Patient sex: M
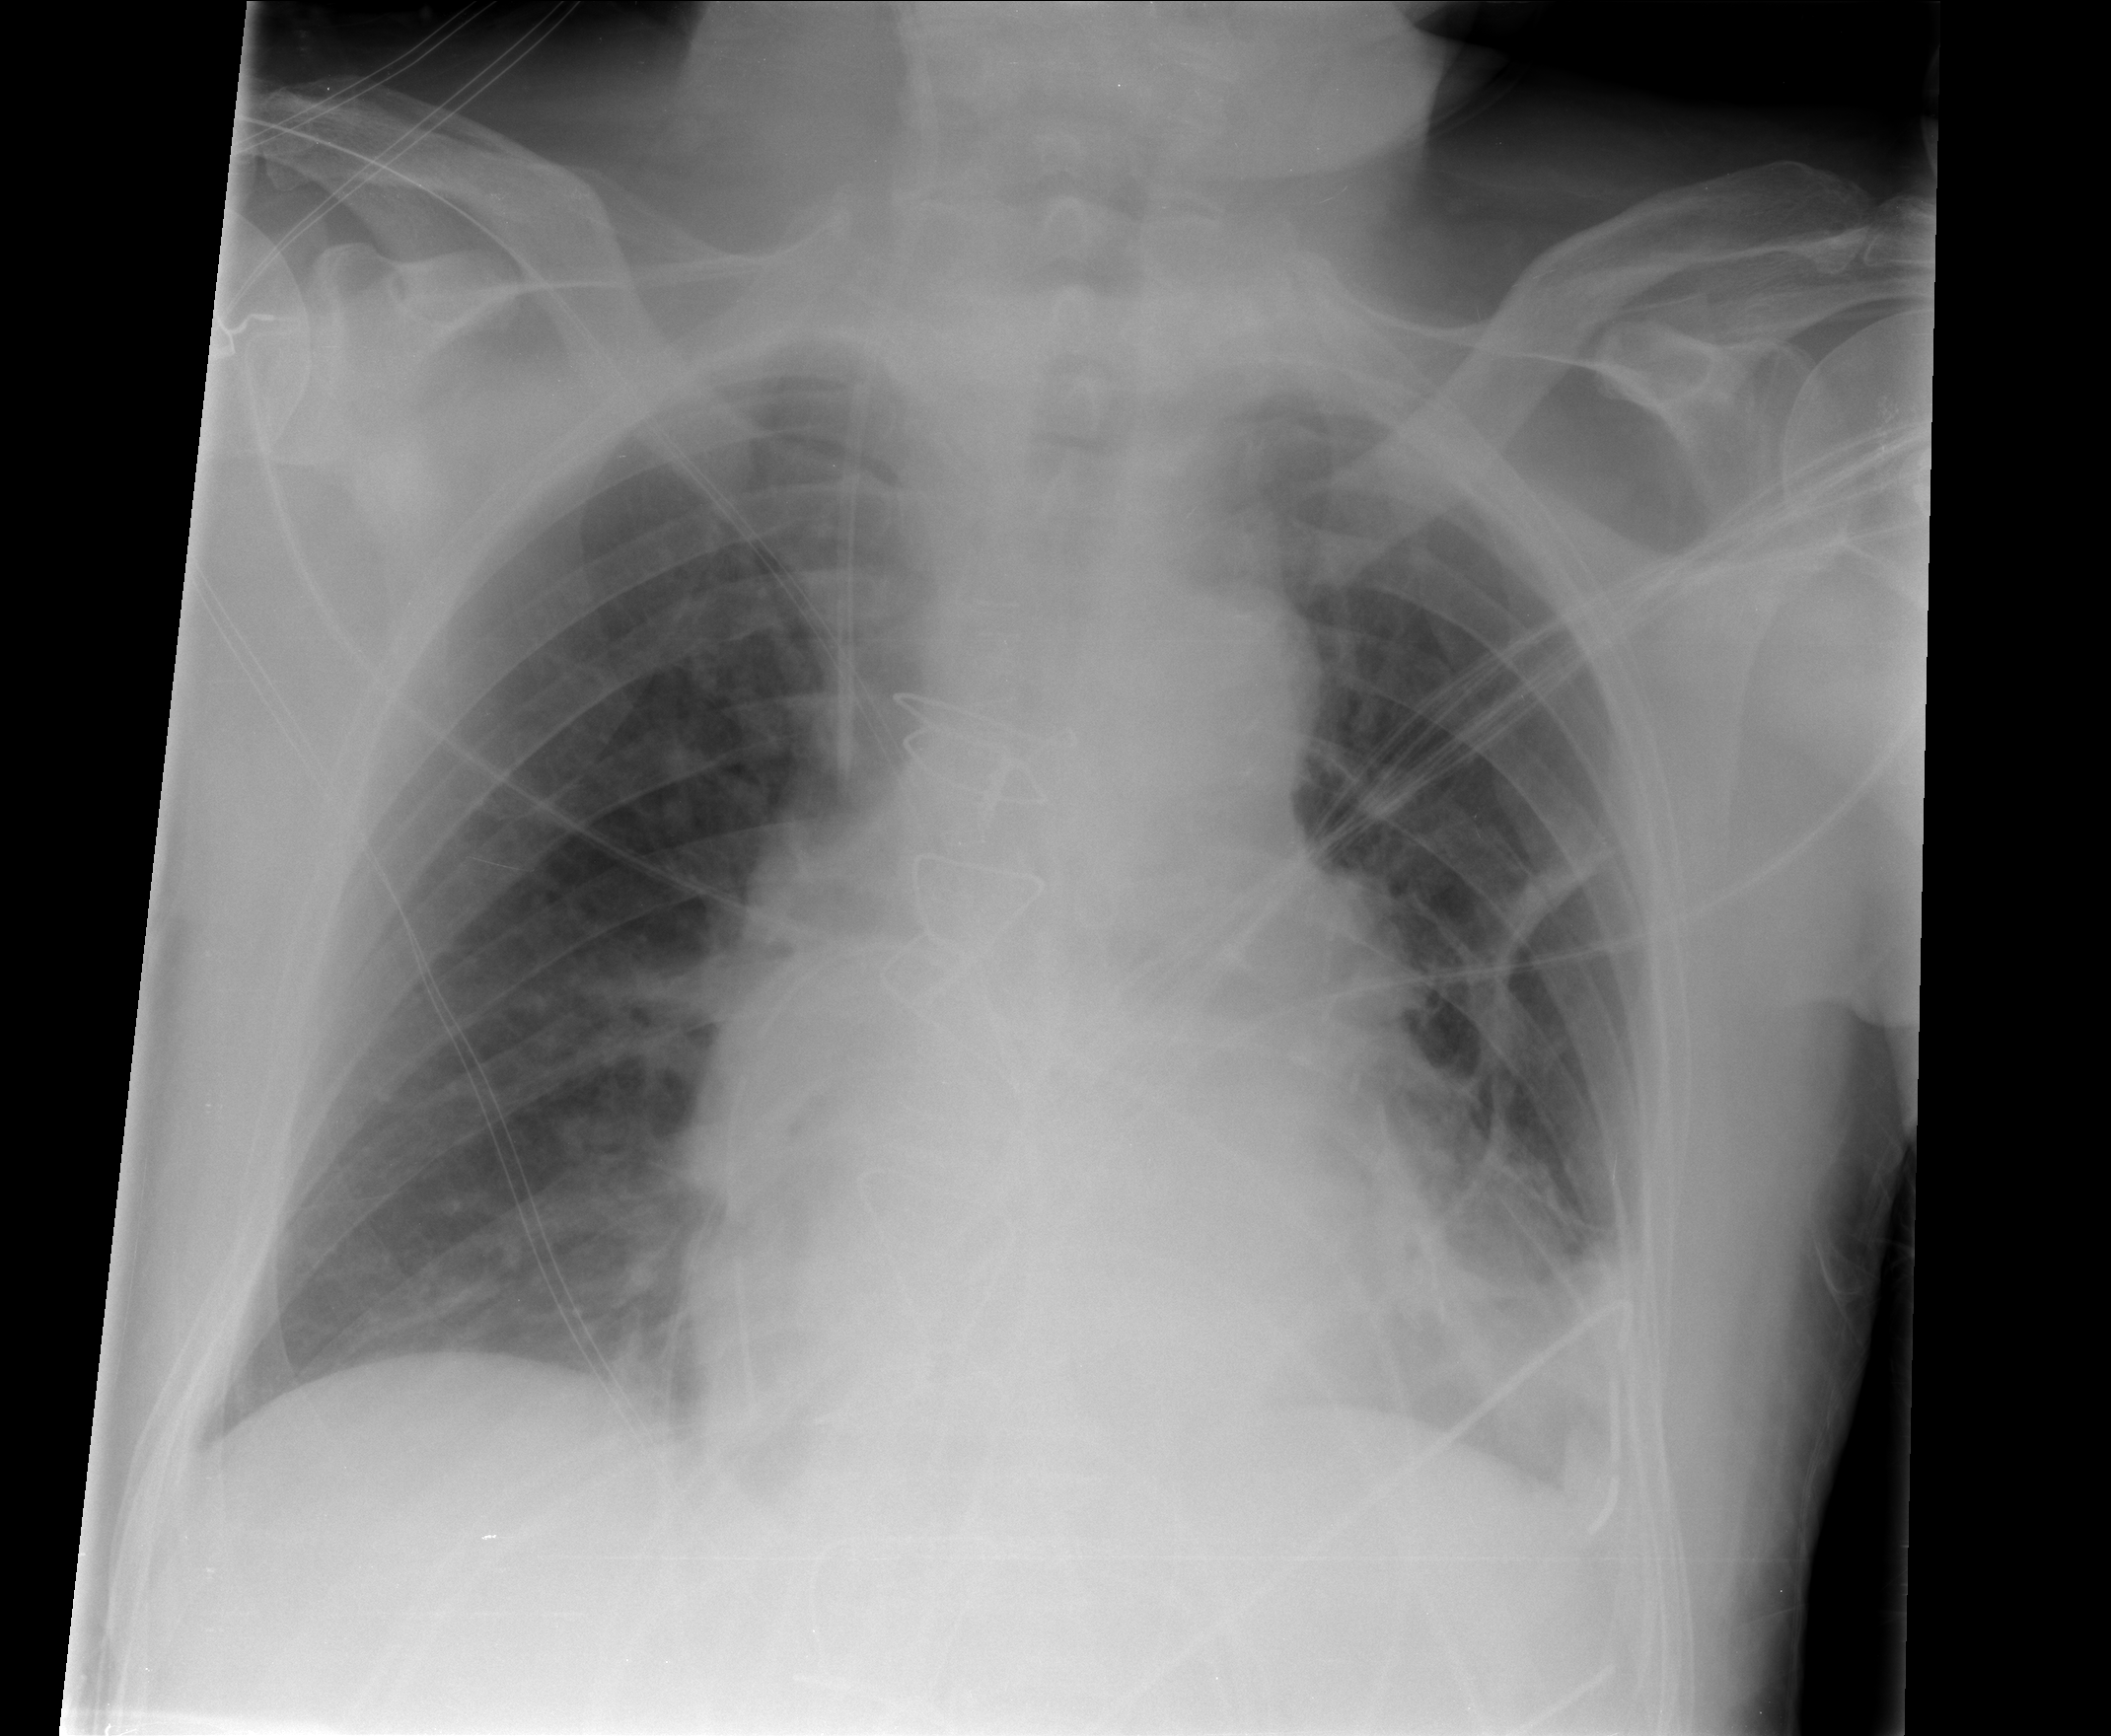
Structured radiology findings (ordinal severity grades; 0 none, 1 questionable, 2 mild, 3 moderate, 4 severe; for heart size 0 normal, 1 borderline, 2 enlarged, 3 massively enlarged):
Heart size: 2
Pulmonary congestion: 2
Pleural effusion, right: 1
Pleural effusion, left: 2
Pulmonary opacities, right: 2
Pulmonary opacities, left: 0
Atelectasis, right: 2
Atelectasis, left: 2